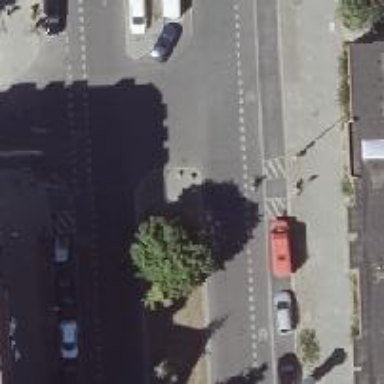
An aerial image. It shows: Footway with traffic island for pedestrians.